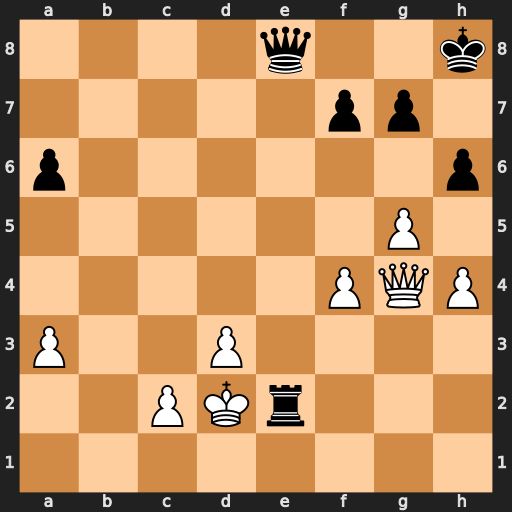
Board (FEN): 4q2k/5pp1/p6p/6P1/5PQP/P2P4/2PKr3/8
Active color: w
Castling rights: -
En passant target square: -
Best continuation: Qxe2